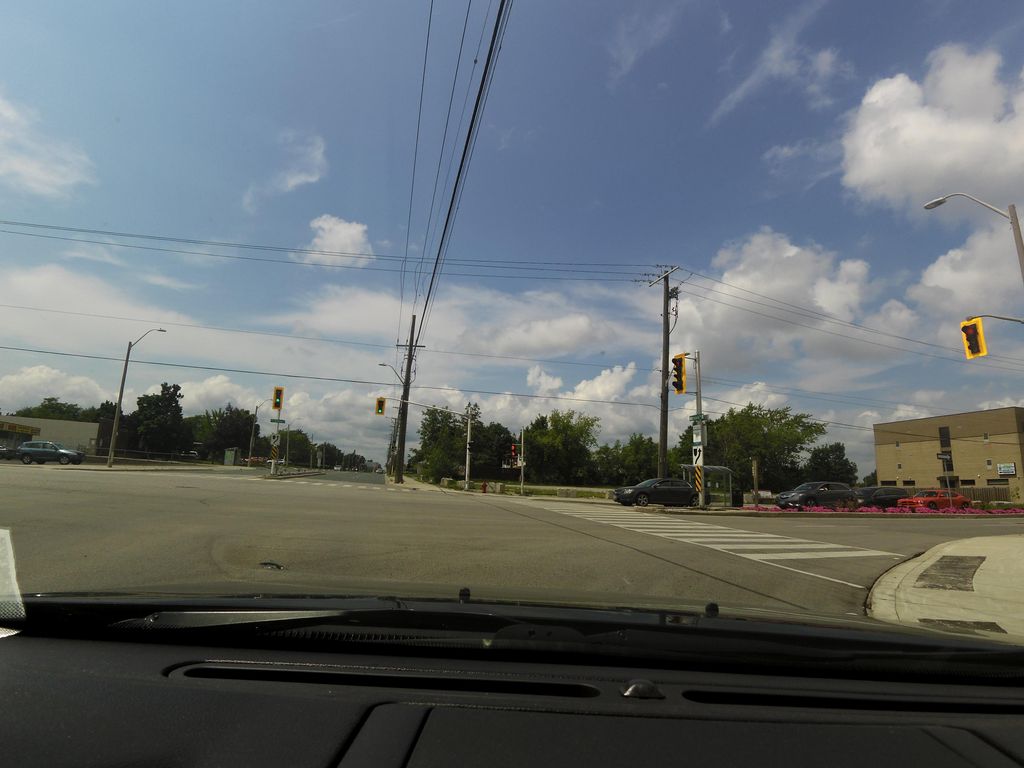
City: hamilton